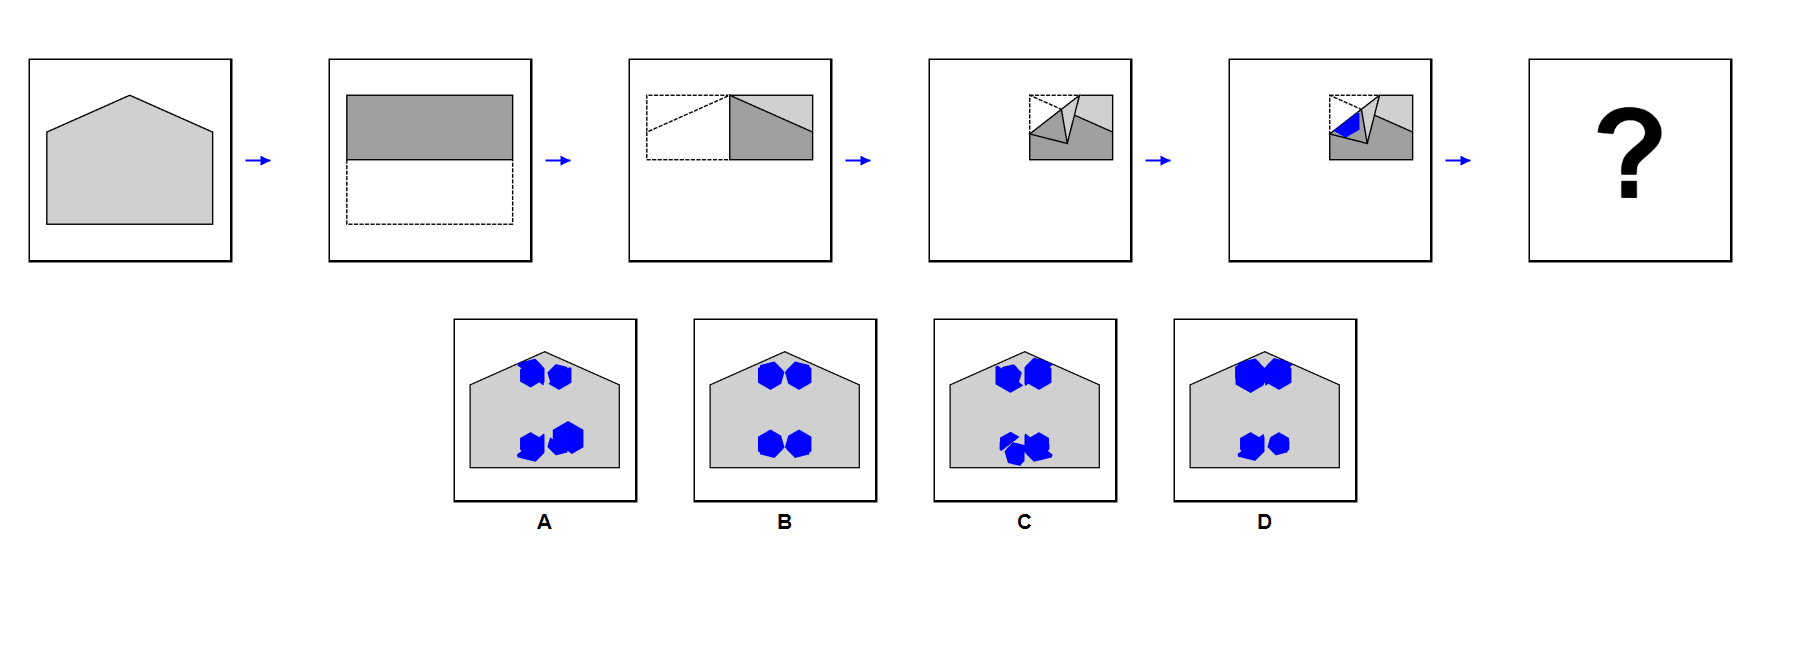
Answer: B